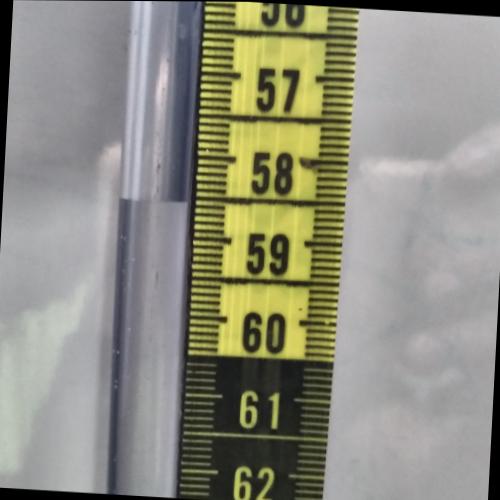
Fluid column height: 58.6 cm